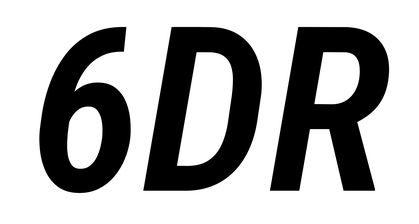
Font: Roboto-Italic_Condensed_SemiBold_Italic